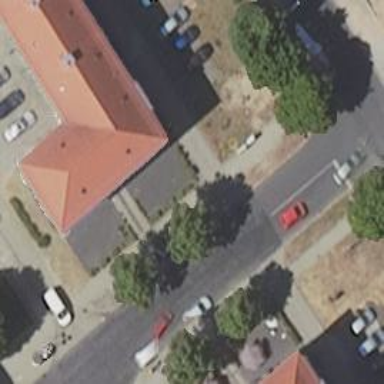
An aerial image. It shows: Residential road with asphalt surface. Both sides have sidewalks.